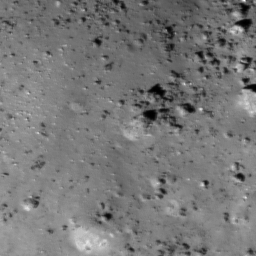
Host type: background_regolith
Lunar coordinates: latitude nan, longitude nan